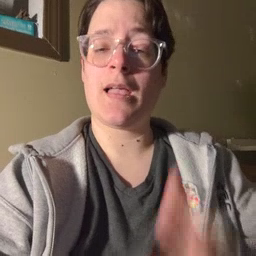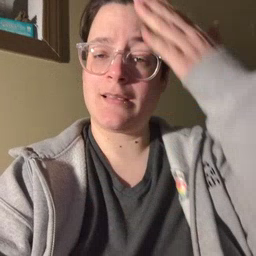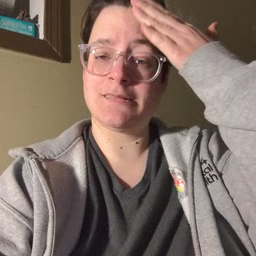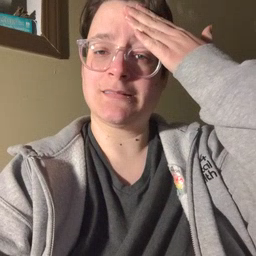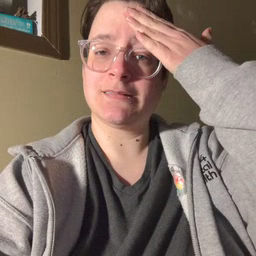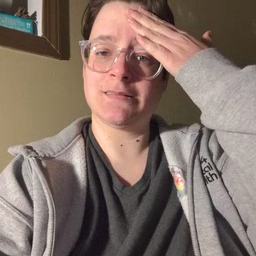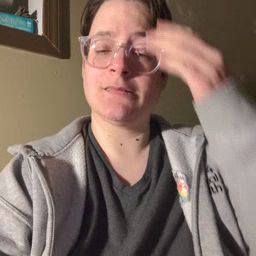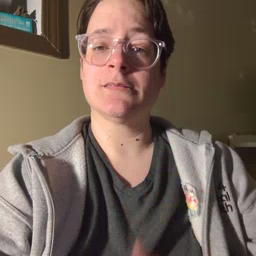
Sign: hat